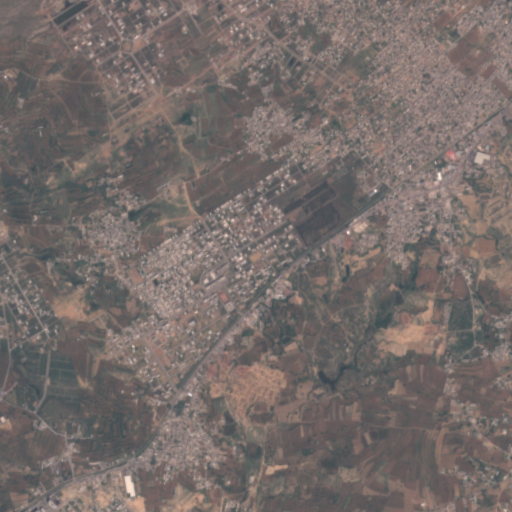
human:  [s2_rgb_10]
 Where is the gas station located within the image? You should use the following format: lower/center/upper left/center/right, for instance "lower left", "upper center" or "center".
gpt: The gas station is located in the center right of the image.
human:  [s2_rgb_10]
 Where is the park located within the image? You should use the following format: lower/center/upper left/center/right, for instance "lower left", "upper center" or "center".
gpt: The park is located in the upper left of the image.
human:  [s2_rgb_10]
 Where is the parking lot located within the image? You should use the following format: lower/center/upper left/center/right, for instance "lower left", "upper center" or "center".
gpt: The parking lot is located in the upper center of the image.
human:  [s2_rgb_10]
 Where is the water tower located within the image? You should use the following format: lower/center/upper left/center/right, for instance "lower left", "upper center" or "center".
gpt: The water tower is located in the upper left of the image.
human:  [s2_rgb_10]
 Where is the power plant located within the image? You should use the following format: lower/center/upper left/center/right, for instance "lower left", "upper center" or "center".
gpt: There is no power plant in the image.